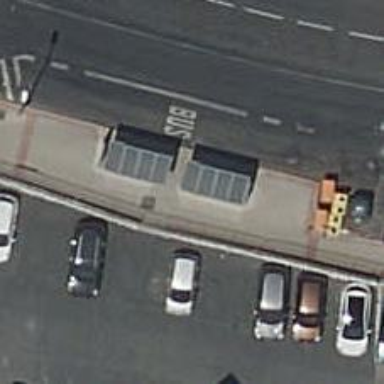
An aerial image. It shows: Bus stop with sheltered platform for public transport.